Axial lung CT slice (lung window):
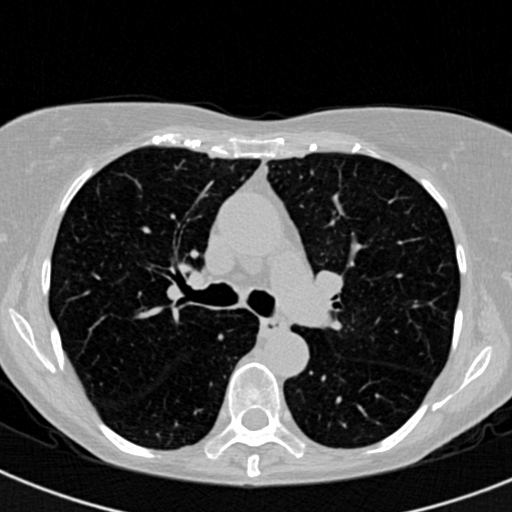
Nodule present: no